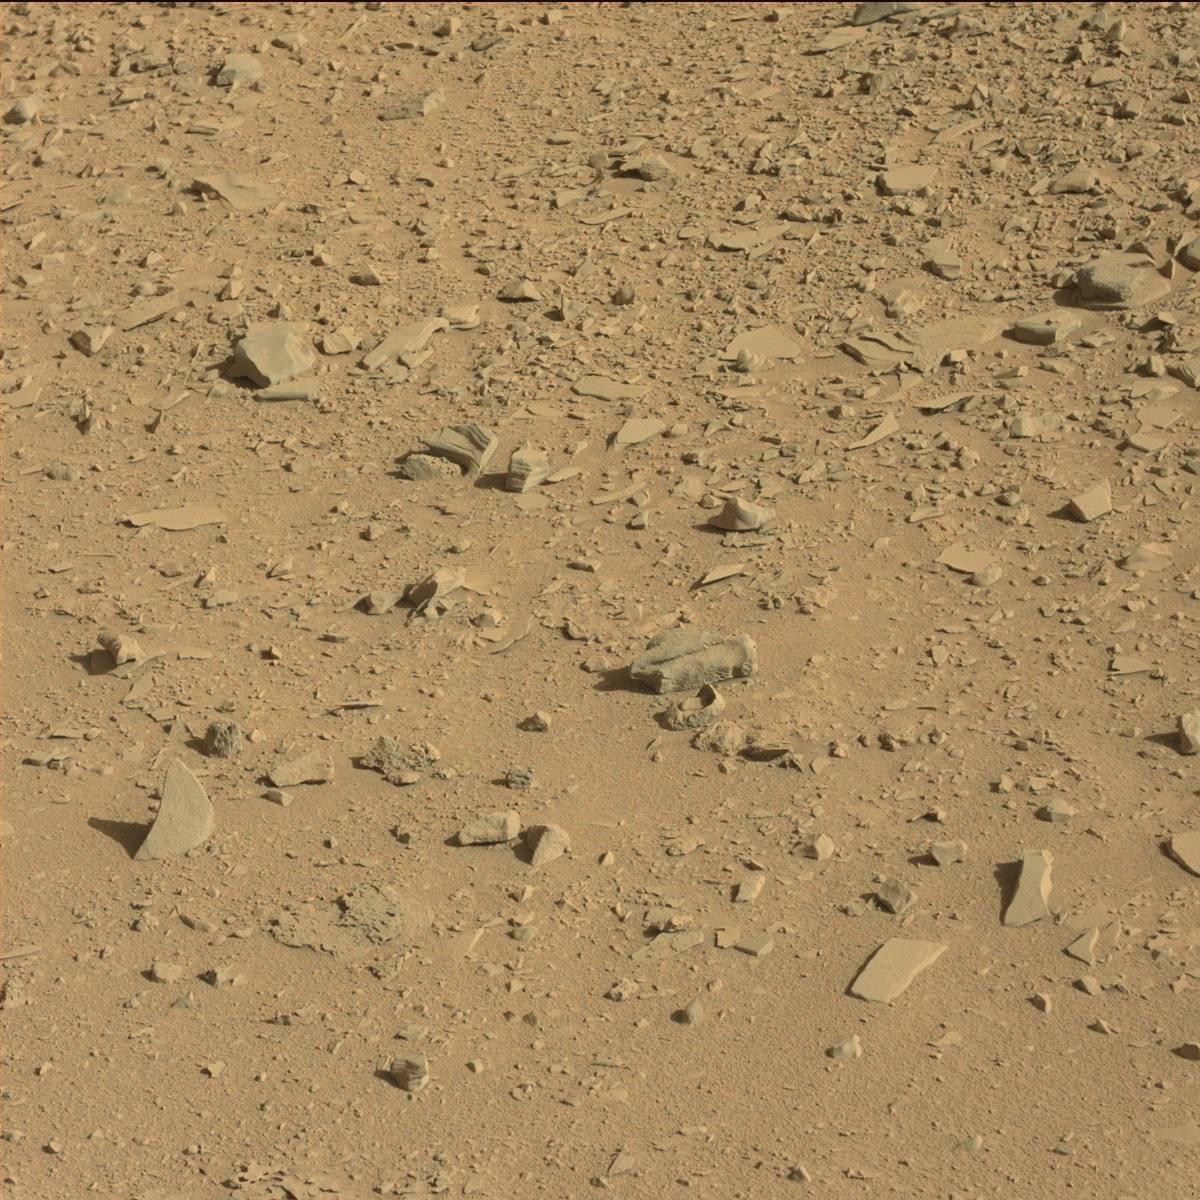
Terrain classes present: Bedrock, Rock, Sand / Soil